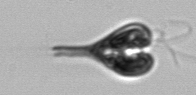
Label: Pyramimonas_longicauda